Field crop: maize
Growth stage: 2
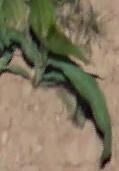
Species: maize